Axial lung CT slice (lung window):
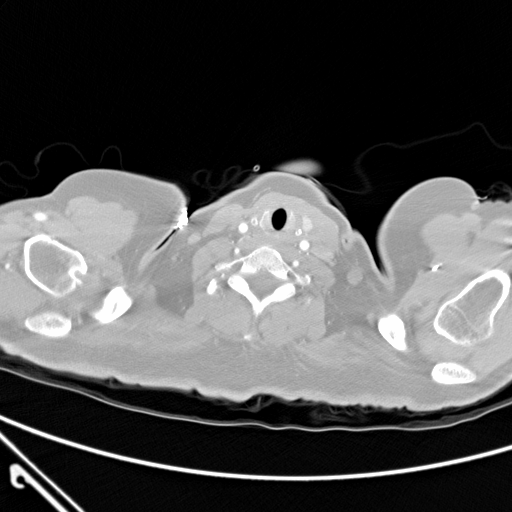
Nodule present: no